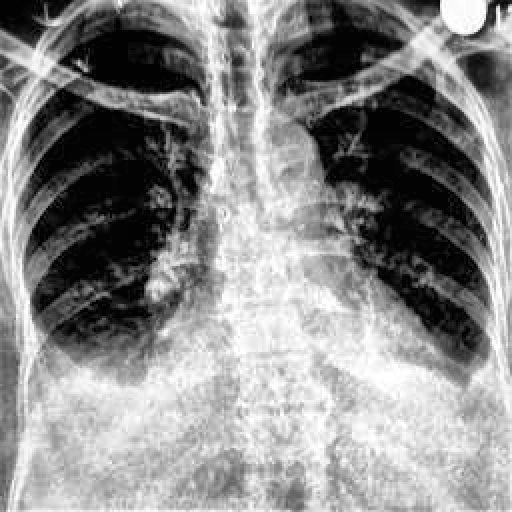
Finding: TUBERCULOSIS